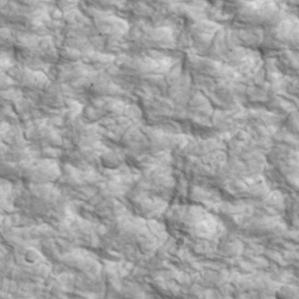
Label: non_frost